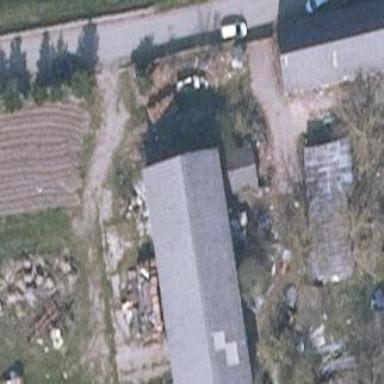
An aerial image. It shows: Gabled barn with sloped roof.